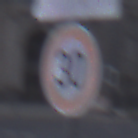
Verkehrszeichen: Geschwindigkeit30
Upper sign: AmphibienwanderungLinks
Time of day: SunriseSunset
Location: Outdoor (Urban)
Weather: PartlyCloudy
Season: NotSpecified
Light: Natural